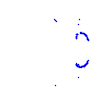
Particle: proton